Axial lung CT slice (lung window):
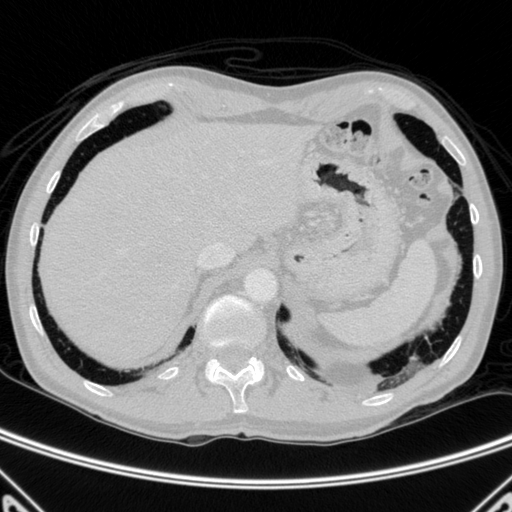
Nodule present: no